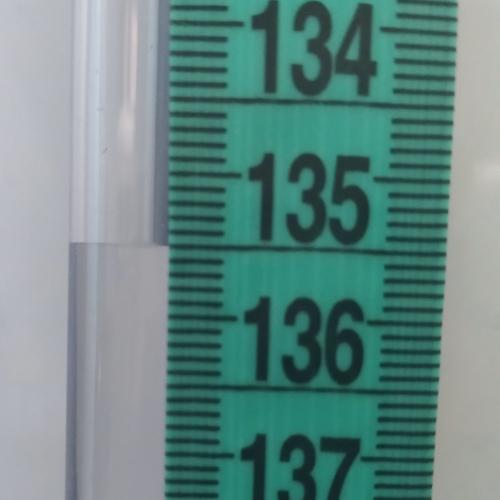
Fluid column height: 135.5 cm